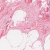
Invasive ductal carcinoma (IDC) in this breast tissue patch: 0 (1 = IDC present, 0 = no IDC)